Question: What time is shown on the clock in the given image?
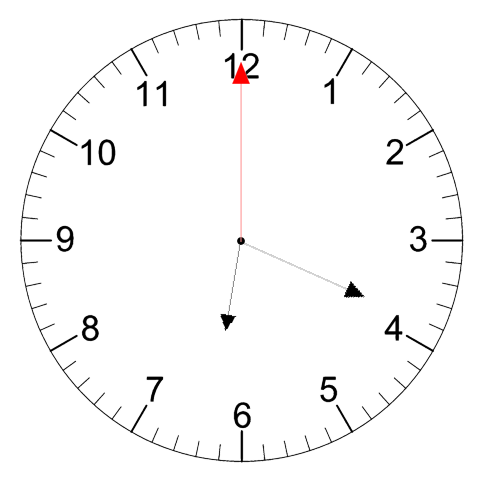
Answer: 06:19:00